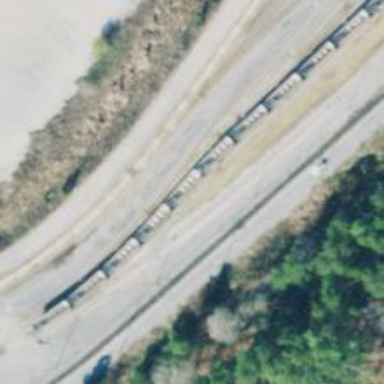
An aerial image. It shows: Rail spur service for freight transportation made of ash.